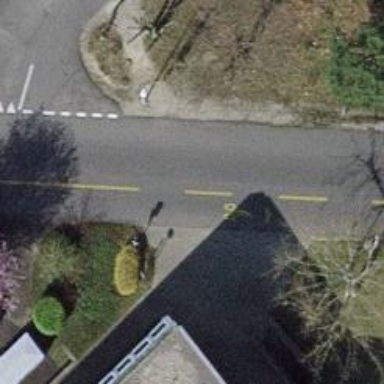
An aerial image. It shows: Asphalt road in residential area.